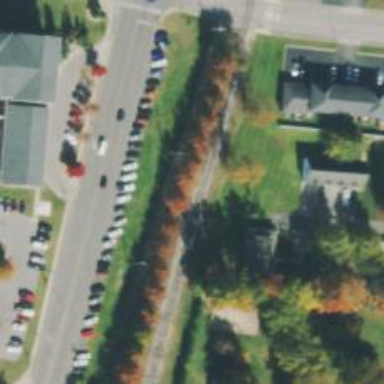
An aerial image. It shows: Railway spur service.